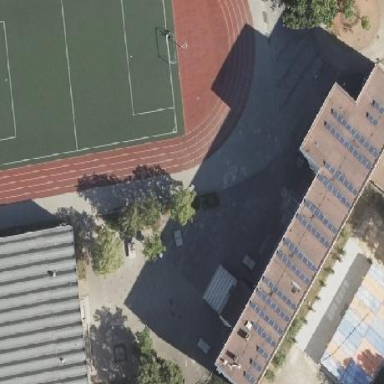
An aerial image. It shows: School.